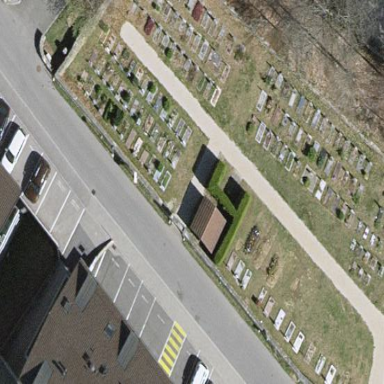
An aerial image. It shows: Grave yard.